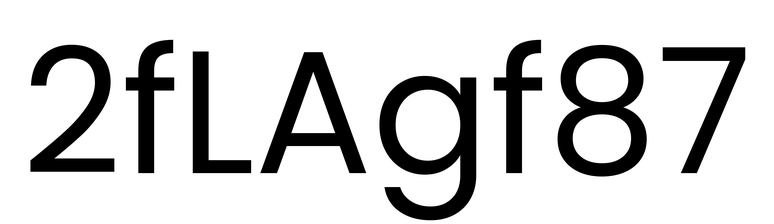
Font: Poppins-Regular